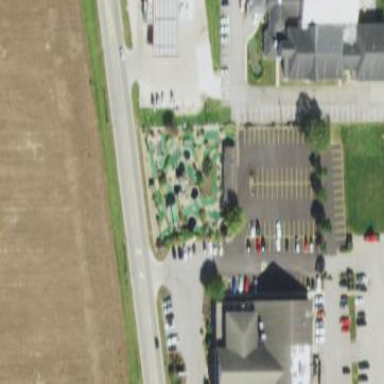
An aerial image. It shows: Miniature golf course.